Question: This is an 15-digit puzzle. Find the minimum number of steps to restore it.
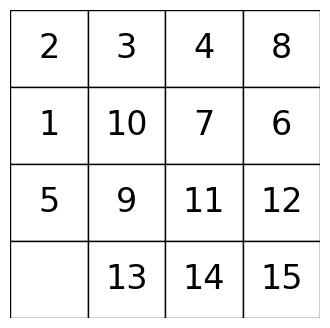
Answer: 17